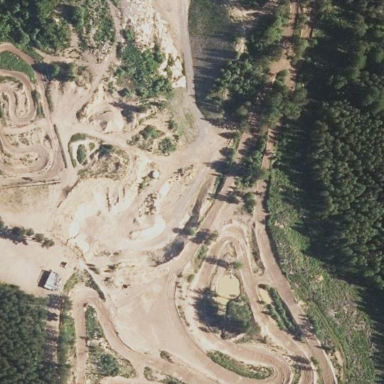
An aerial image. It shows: Sports center dedicated to motocross.